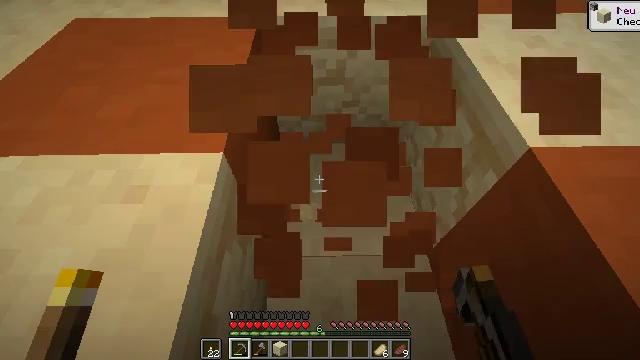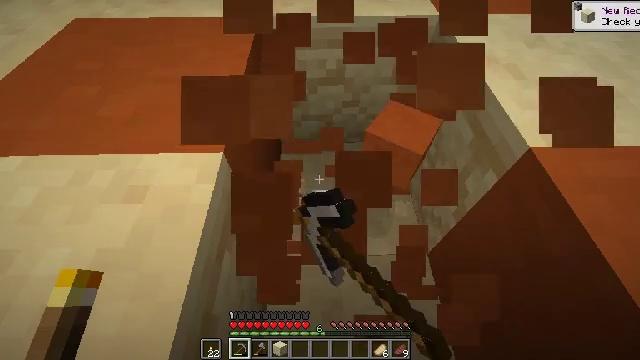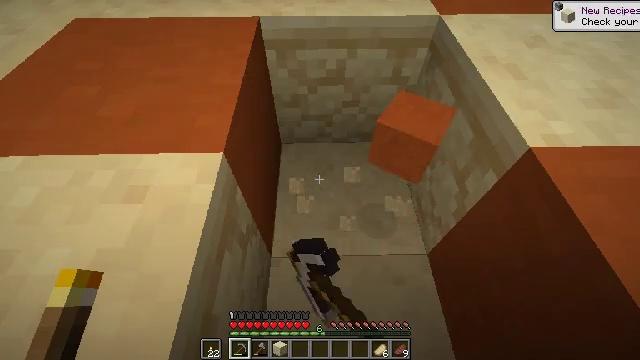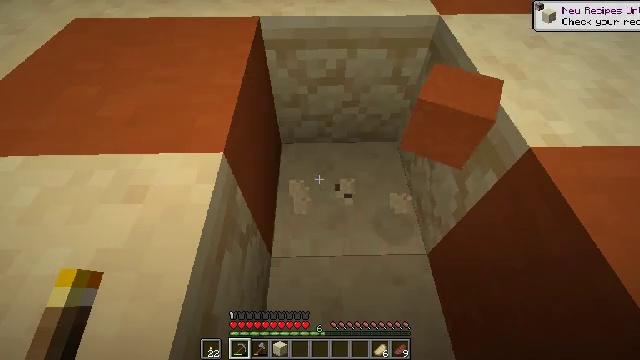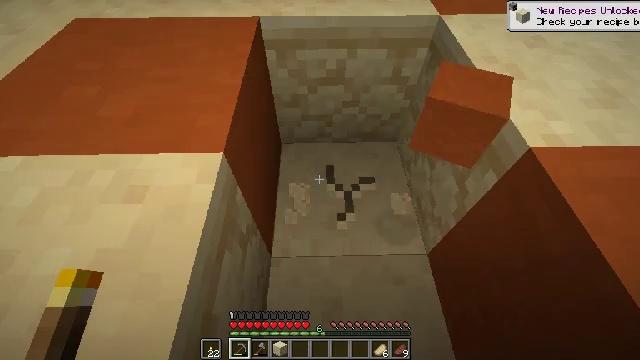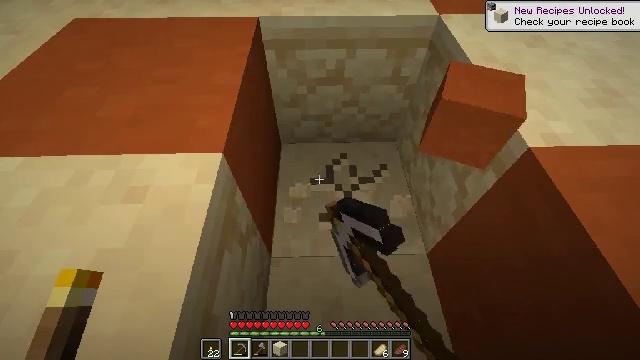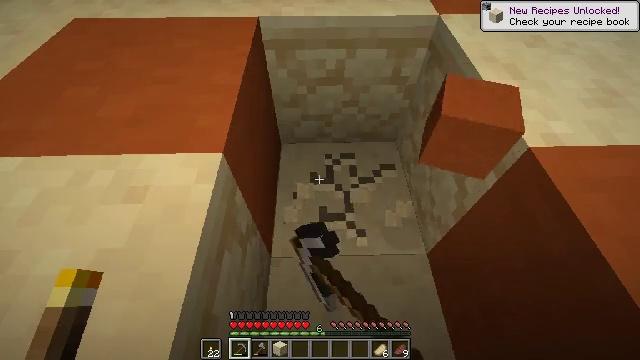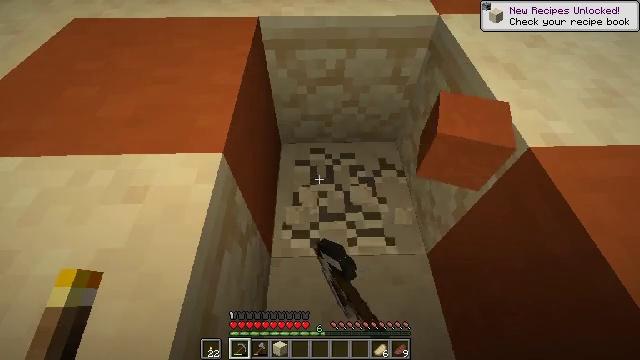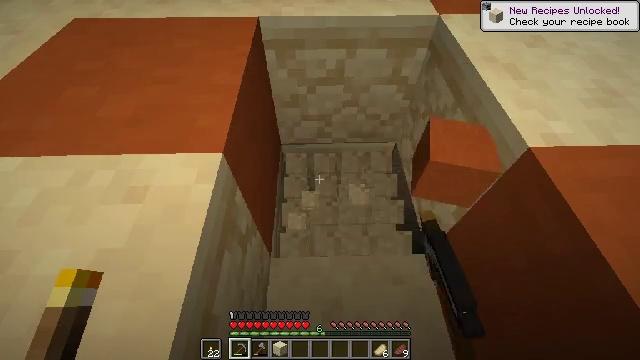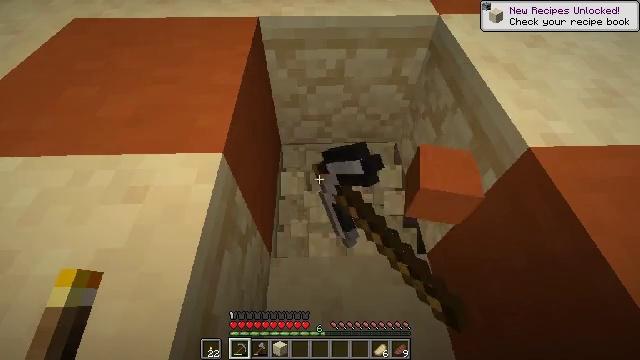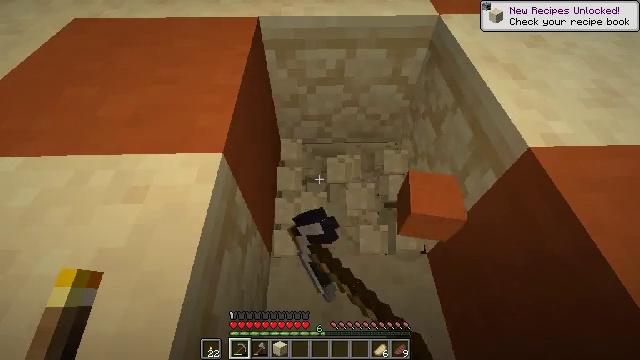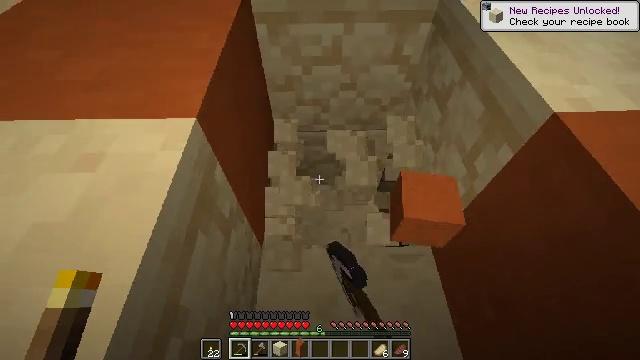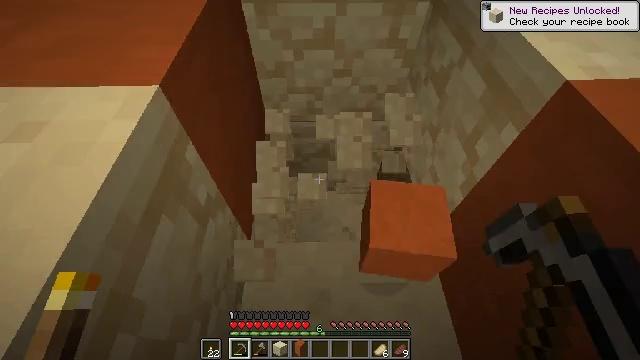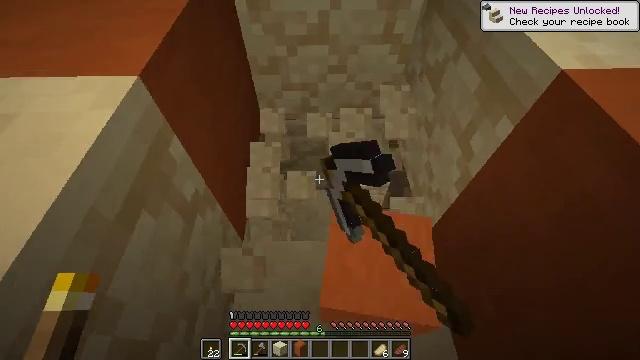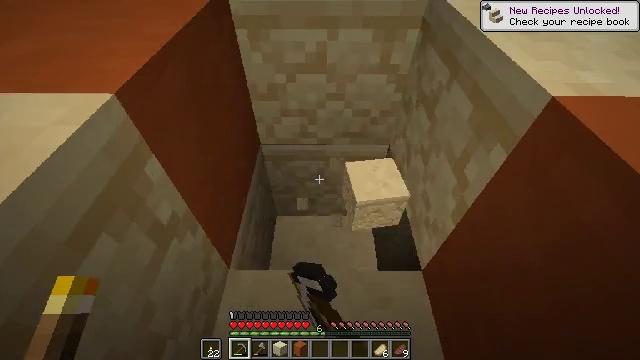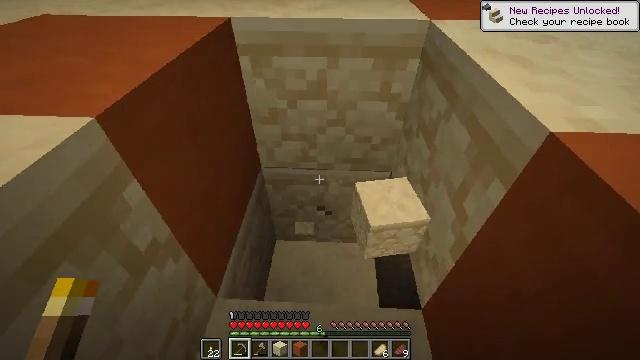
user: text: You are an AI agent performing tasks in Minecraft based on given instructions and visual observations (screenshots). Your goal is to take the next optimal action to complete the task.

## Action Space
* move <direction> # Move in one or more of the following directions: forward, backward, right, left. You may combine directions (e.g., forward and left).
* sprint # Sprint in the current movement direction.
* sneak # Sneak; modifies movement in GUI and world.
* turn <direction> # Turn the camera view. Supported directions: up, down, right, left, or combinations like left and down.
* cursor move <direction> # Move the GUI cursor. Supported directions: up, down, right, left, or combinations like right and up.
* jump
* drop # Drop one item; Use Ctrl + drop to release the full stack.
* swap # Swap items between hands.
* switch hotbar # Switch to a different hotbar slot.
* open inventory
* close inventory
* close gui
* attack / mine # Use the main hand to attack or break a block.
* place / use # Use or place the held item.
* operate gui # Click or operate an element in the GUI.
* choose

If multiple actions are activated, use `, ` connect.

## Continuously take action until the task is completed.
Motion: motion action
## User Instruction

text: Mine the sandstone block.
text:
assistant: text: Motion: attack / mine
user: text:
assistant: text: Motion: attack / mine
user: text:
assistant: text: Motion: attack / mine
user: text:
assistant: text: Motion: attack / mine
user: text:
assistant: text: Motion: attack / mine
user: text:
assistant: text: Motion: attack / mine
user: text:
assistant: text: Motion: attack / mine
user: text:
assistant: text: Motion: attack / mine
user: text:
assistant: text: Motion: attack / mine
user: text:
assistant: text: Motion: sneak, attack / mine
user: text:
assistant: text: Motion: move right, sneak, attack / mine
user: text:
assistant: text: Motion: move right, sneak, attack / mine
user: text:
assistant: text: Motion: move right, sneak, attack / mine
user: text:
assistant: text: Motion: move forward and move right, sneak, turn left and up, attack / mine
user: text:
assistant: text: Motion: move forward and move right, sneak, turn left and up, attack / mine
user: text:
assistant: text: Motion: move forward and move right, sneak, turn left and up, attack / mine
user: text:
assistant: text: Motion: move forward, sneak, attack / mine
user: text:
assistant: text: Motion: move forward, sneak, attack / mine
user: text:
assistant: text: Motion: sneak, attack / mine
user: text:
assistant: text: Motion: sneak, attack / mine
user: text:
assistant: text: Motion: sneak, attack / mine
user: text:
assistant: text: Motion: sneak, attack / mine
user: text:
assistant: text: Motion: sneak, attack / mine
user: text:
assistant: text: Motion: sneak, attack / mine
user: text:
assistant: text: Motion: sneak, attack / mine
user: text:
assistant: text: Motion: sneak, attack / mine
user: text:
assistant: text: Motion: sneak, turn down, attack / mine
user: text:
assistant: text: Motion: sneak, turn down, attack / mine
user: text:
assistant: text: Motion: sneak, attack / mine
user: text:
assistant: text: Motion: sneak, attack / mine